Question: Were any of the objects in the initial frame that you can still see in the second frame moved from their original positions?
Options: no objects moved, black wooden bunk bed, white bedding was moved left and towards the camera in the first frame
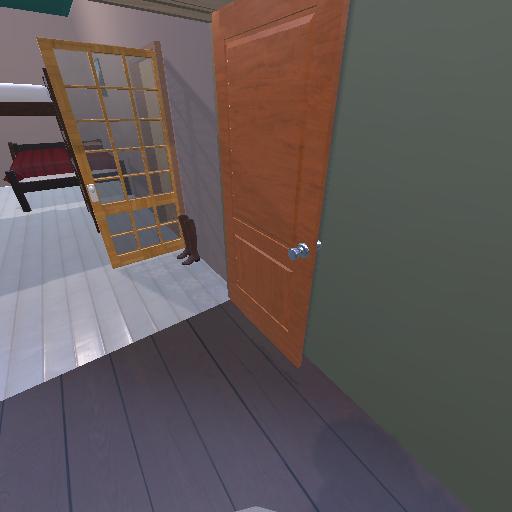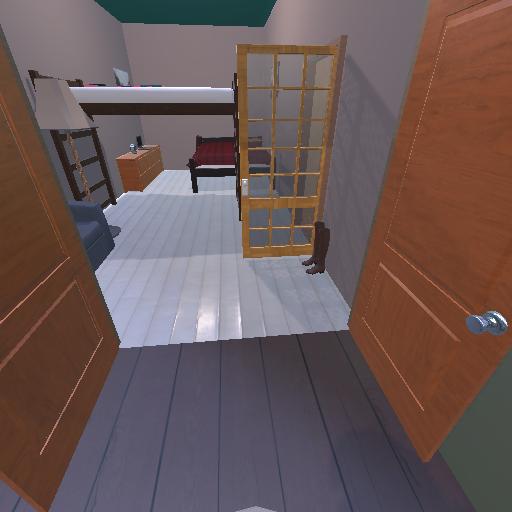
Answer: no objects moved